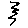
Label: zigzag